Question: i like to snapshot data from Firebase. It only works after i sync my files from VS Code (ctrl + s). I can view the data after that process, but it is not loading the ListTile with the attributes from firestore on its own. Does somebody had a similar problem and help out?
Thank you
'''
String _userID;
Future getUserId() async {
FirebaseUser user = await FirebaseAuth.instance.currentUser();
_userID = user.uid.toString();
}
StreamBuilder buildStream(BuildContext context) {
final databaseReference = Firestore.instance;
setState(() {
getUserId();
});
return StreamBuilder(
stream: databaseReference.collection("users").
document("$_userID").
collection("usersEventList").
snapshots(),
builder: (context, snapshot) {
if(!snapshot.hasData) return const Text("No event found");
return ListView.builder(
itemExtent: 80.0,
itemCount: snapshot.data.documents.length,
itemBuilder: (context, index) =>
buildCanbanList(context, snapshot.data.documents[index]),
);
},
);
}
'''
Before sync / After sync:

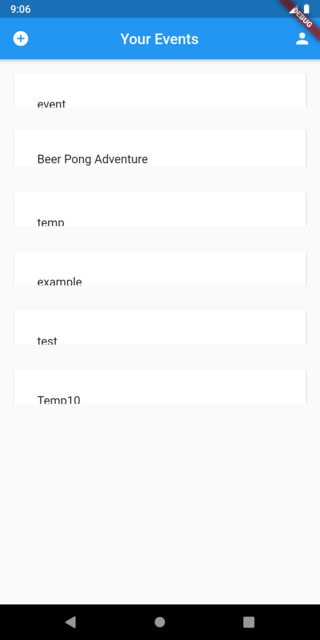
Answer: _userId needs to get declared before StreamBuilder gets build. That is the reason why i had to "reload" every time i wanted to see data.
Correct answer is found here: <URL>